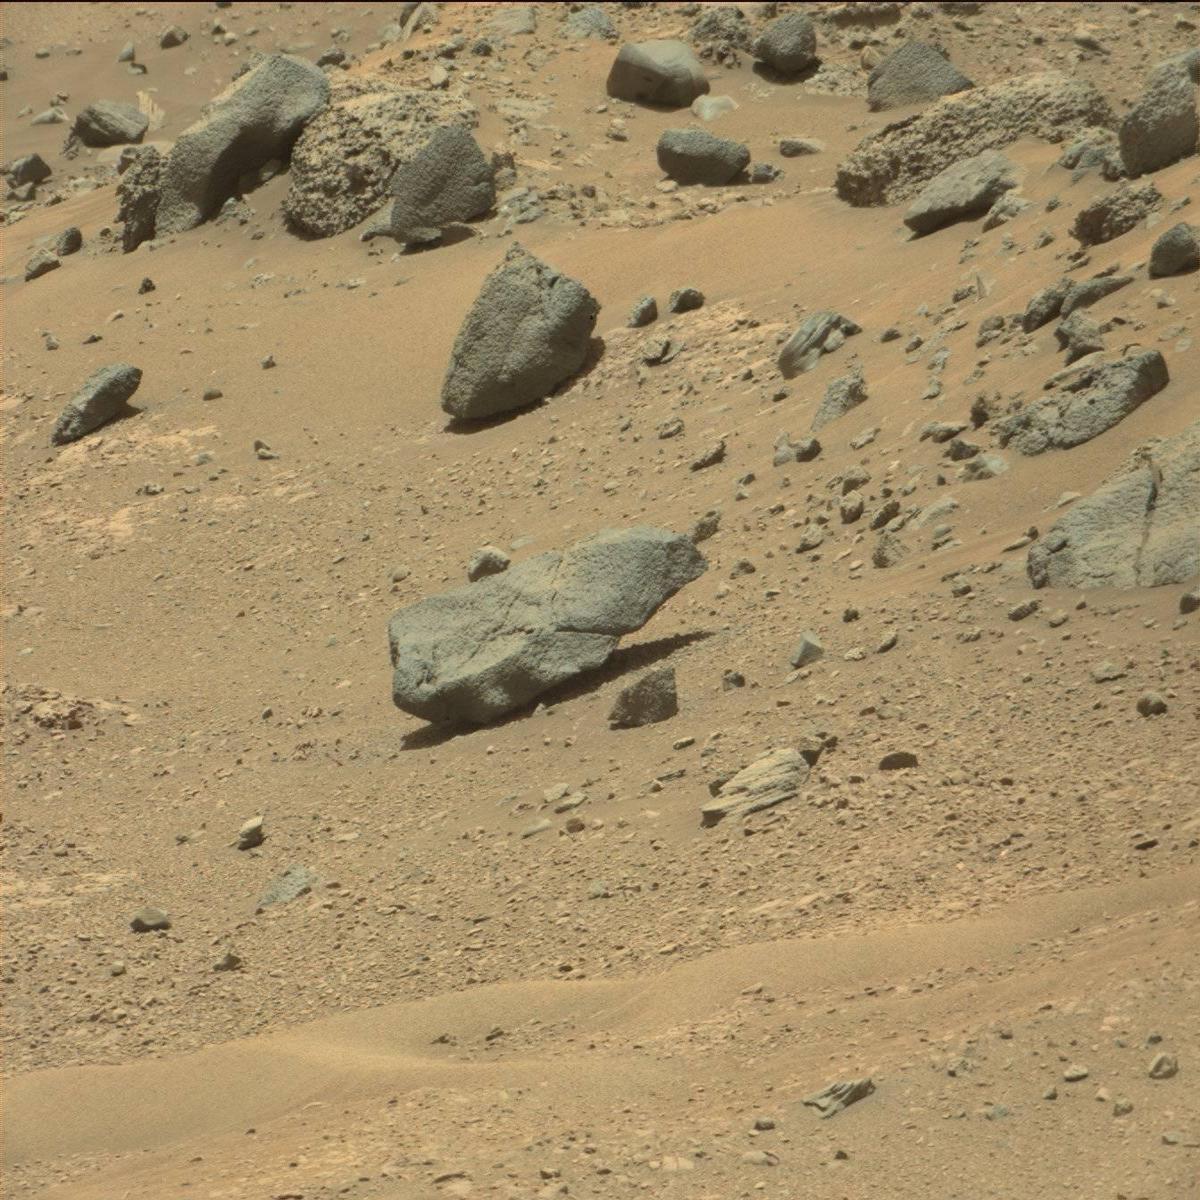
Terrain classes present: Bedrock, Rock, Sand / Soil